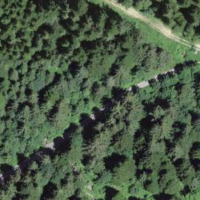
EUNIS habitat code: 43
Species observed at this site:
Caltha palustris